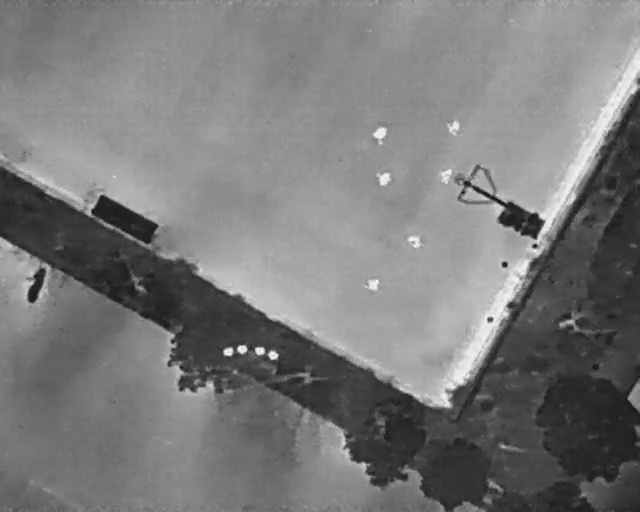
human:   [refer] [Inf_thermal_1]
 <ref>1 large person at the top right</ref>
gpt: <box>[[68, 23, 72, 26, 2]]</box>

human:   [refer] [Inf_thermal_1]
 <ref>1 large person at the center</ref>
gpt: <box>[[58, 32, 61, 36, 2]]</box>

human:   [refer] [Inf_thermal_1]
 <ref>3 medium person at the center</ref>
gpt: <box>[[68, 32, 71, 36, 2], [63, 45, 66, 48, 2], [56, 53, 59, 57, 2]]</box>